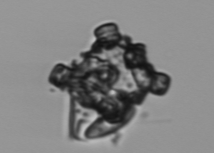
Label: Delphineis